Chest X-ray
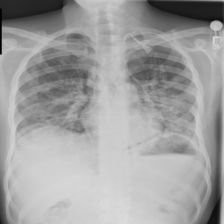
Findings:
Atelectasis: negative
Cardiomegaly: negative
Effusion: negative
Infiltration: negative
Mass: negative
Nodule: negative
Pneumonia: negative
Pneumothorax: negative
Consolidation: negative
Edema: negative
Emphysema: negative
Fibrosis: negative
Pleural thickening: negative
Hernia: negative